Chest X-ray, PA view. Patient: 35 years old, sex F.
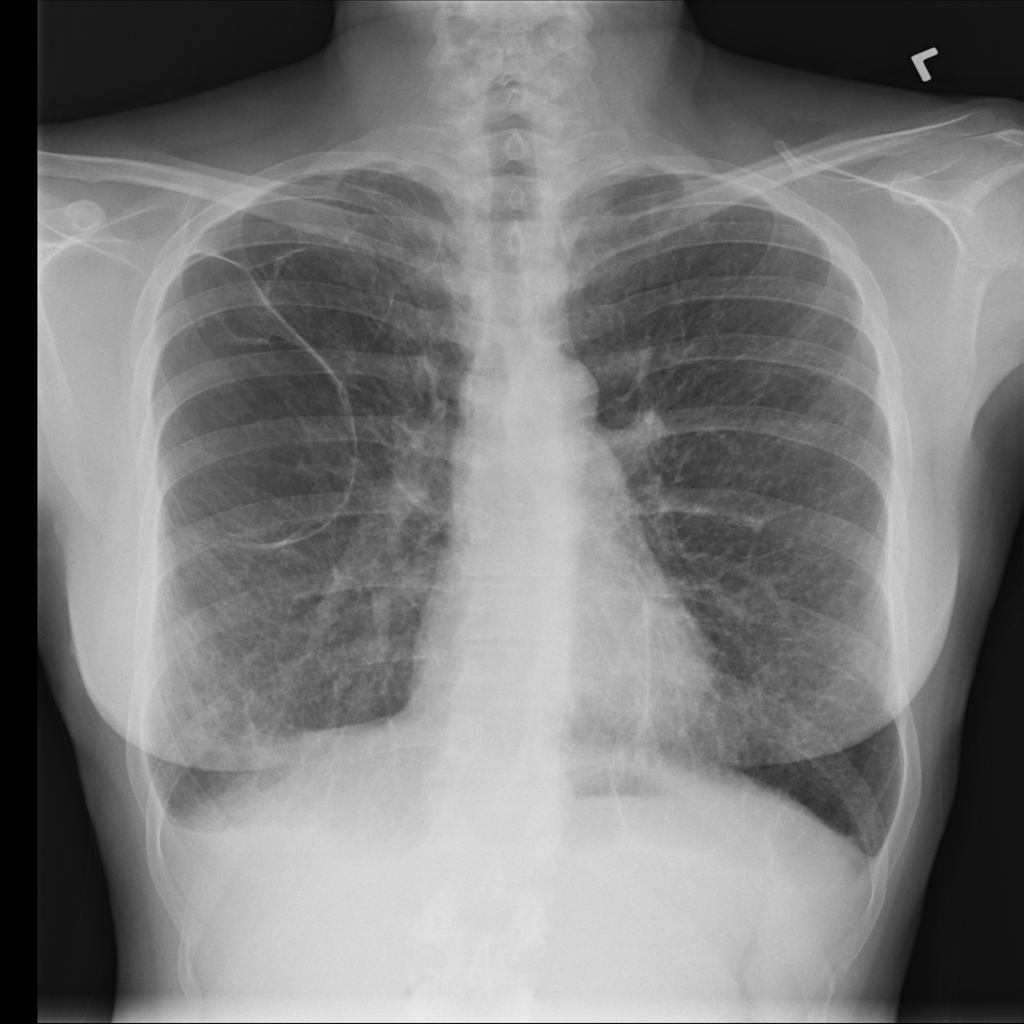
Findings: Pneumothorax